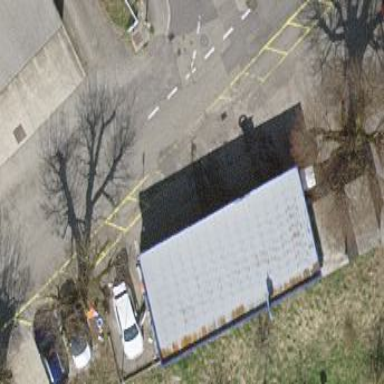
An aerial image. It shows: Car wash facility.